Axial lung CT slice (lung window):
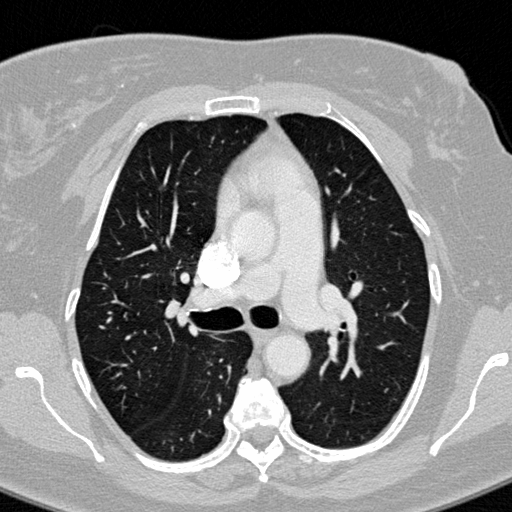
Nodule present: no